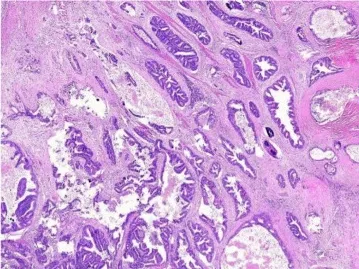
Tumor cell infiltration was seen on postoperative pathological paraffin sections.
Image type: pathology (h&e)